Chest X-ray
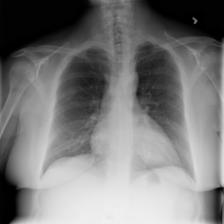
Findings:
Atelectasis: negative
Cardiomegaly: negative
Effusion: negative
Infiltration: positive
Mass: negative
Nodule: negative
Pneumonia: negative
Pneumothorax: negative
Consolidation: negative
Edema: negative
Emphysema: negative
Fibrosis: negative
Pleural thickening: negative
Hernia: negative